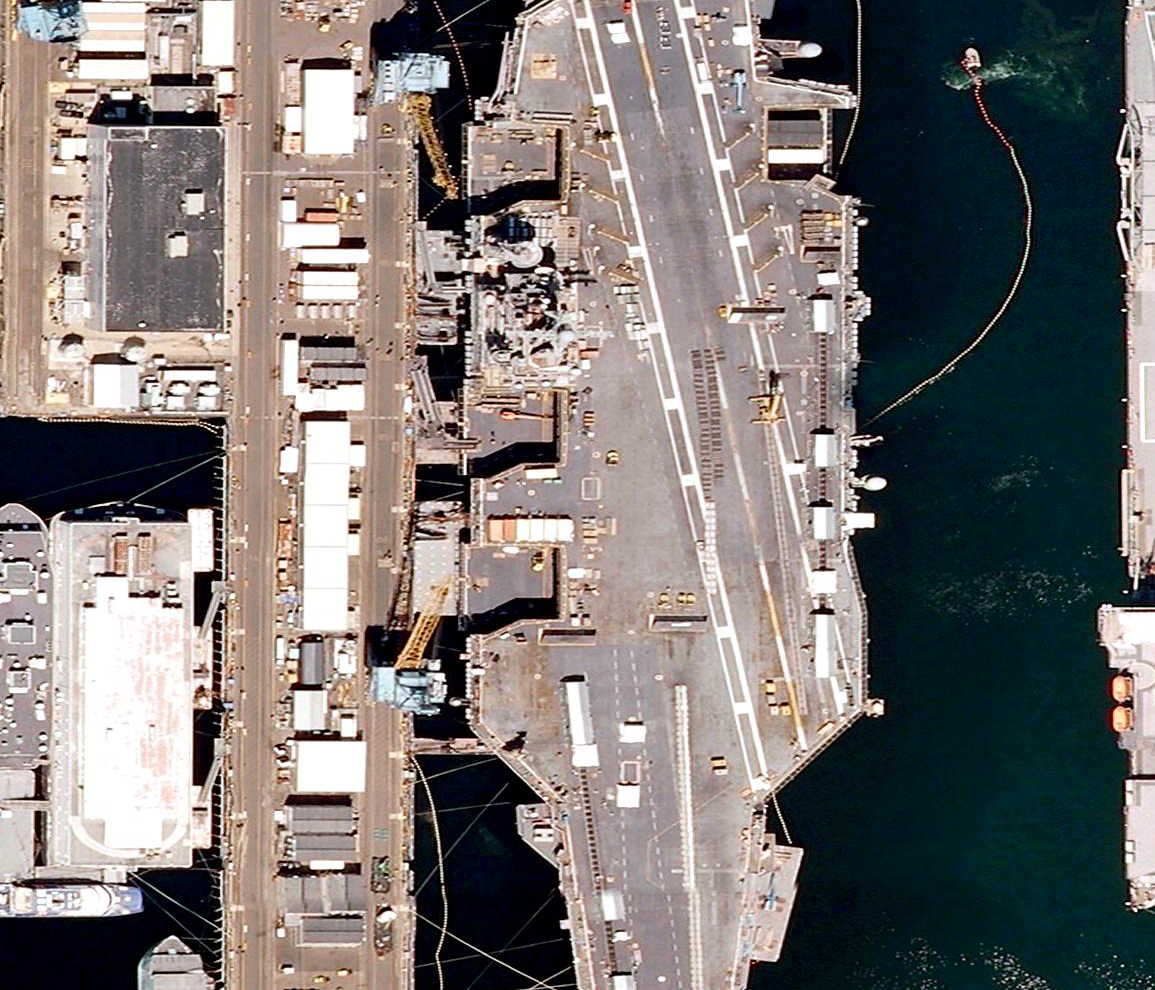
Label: Nimitz-class_aircraft_carrier